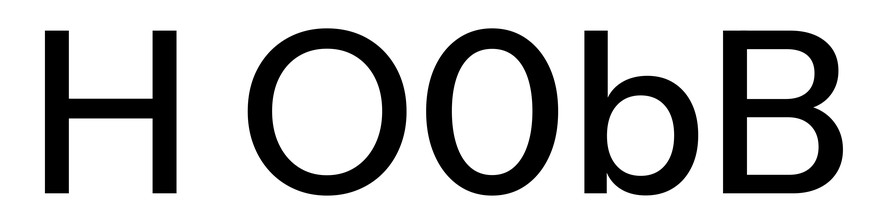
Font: InstrumentSans_Medium